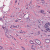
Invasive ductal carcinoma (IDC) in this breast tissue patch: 1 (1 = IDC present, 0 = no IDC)